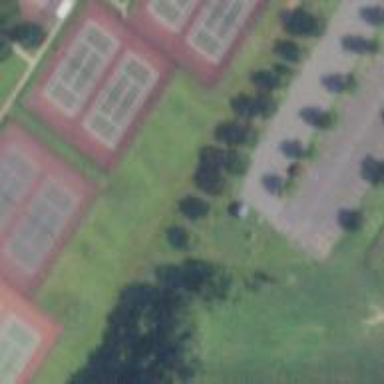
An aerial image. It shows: Tennis court on the leisure land pitch.